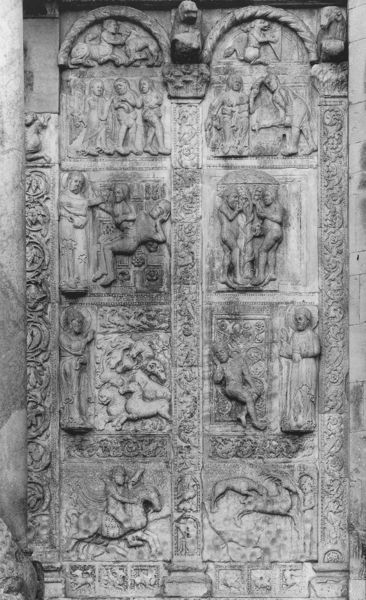
Titel: Verona, S. Zeno Maggiore
Standort: Verona, S. Zeno Maggiore (EU - I - Toskana)
Schlagwörter: mann, menschen, frau, holz, tür, hund, tier, muster, personen, gotik, pferd, pferde, reiter, relief, bilder, bogen, metall, tor, adam, eva, paradies, schaf, fries, portal, heiligenschein, hirsch, reh, götter, heiliger, tpr, ziege, adam und eva, metal, verzierungen, drache, würzburg, tafeln, widder, schöpfung, kreuzweg, holzschnitzerei, steinrelief, hind, toor, betall, türportal